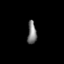
Tissue: lung
Cell type: Epithelial cells
Senescence score: 0.1673
Nuclear area (px): 199
Mean DAPI intensity: 125.578